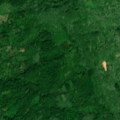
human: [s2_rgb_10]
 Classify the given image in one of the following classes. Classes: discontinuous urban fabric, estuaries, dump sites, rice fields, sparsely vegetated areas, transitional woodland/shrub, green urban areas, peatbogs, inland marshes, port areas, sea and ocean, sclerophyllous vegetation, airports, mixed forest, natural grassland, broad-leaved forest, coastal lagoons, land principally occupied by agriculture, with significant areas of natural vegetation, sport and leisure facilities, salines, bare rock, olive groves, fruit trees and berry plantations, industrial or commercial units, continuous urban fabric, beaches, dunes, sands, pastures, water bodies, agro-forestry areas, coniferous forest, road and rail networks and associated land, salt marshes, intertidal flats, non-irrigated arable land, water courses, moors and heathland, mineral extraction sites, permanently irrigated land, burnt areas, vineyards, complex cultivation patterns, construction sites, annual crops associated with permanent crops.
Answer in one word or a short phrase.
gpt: complex cultivation patterns, land principally occupied by agriculture, with significant areas of natural vegetation, broad-leaved forest